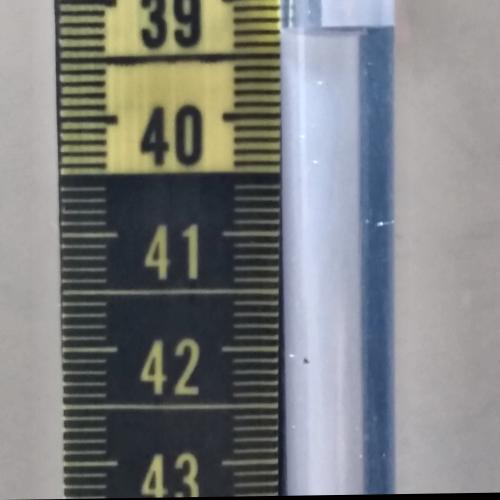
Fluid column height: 39.3 cm